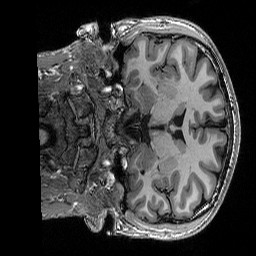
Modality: T1w
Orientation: coronal
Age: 26
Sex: male
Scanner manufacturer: siemens
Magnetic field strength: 3 T
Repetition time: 2.53 s
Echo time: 0.0033 s